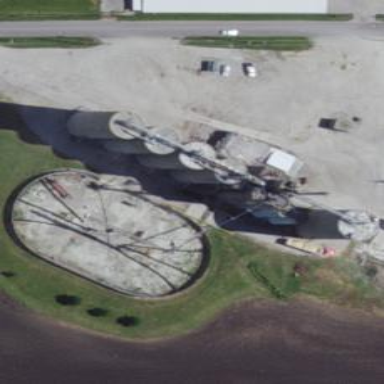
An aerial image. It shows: Silo.